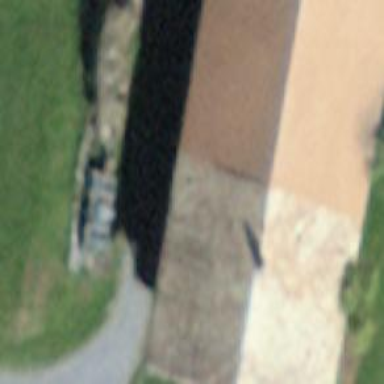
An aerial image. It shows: Farm building.